Question: I have a problem with the radio button, I can edit and insert but it does not show me anything. what I'm doing wrong? Thank you in advance for your help

radio button
'''
<input type="radio" name="visible" value="0"<?php
if ($id['visible'] == 0) { echo " checked"; }
?> /> {no}
&nbsp;
<input type="radio" name="visible" value="1"<?php
if ($id['visible'] == 1) { echo " checked"; }
?> /> {yes}
'''
id
'''
enter if(isset($_POST['id'])){
$id=$_POST['id'];
}else{
$id=$_GET['id'];
//echo $id;
} here
@$query = "SELECT * FROM photographs WHERE id = '$id' ";
//pokazuje co zostalo zmienione
echo $query;
$result = mysqli_query($connection, $query);
if (!$result) {
die("zapytanie sie nie powiodlo");
}
$row = mysqli_fetch_array($result);
?>
'''
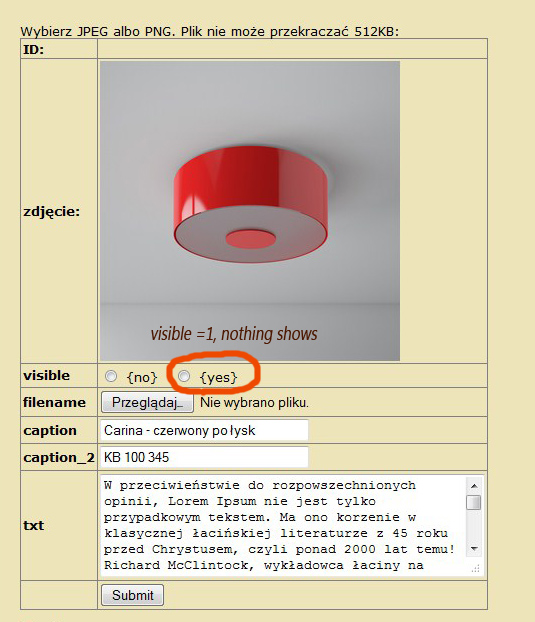
Answer: Your array is '$row' so '$id['visible']' should be changed to '$row['visible']'.
'''
<input type="radio" name="visible" value="0"<?php
if ($row['visible'] == 0) { echo " checked"; }
?> /> {no}
&nbsp;
<input type="radio" name="visible" value="1"<?php
if ($row['visible'] == 1) { echo " checked"; }
?> /> {yes}
'''
Side note: your code is vulnerable to <URL>.